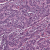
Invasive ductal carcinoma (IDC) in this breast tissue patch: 1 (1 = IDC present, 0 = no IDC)